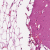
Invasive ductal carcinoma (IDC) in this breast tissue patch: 0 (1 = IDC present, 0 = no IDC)